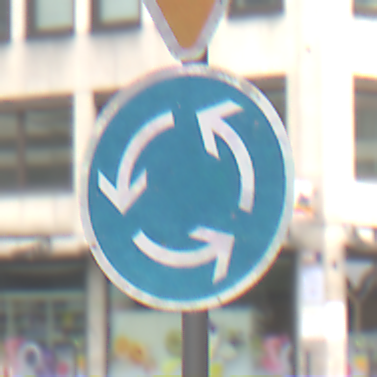
Verkehrszeichen: Kreisverkehr
Zusatzzeichen oben: VorfahrtGewaehren
Umgebung: Outdoor, Urban
Tageszeit: Midday
Wetter: Overcast
Licht: Natural
Jahreszeit: NotSpecified
Kontrast: LowContrast